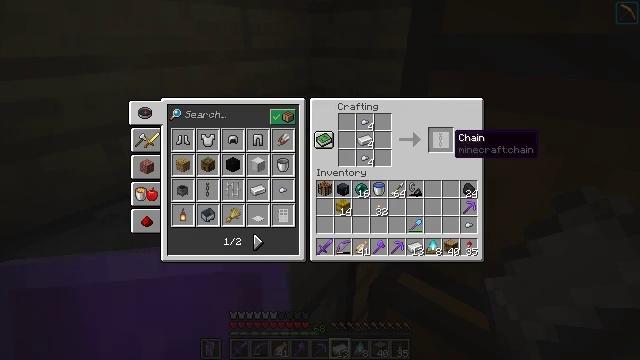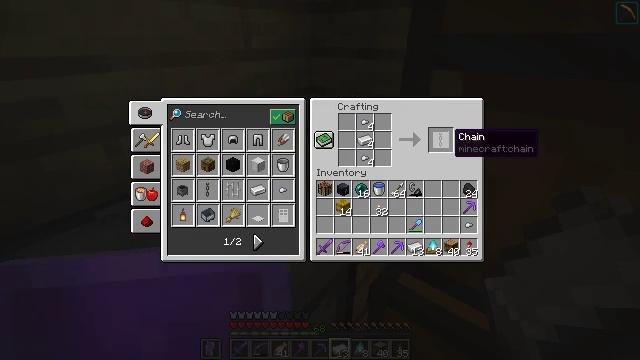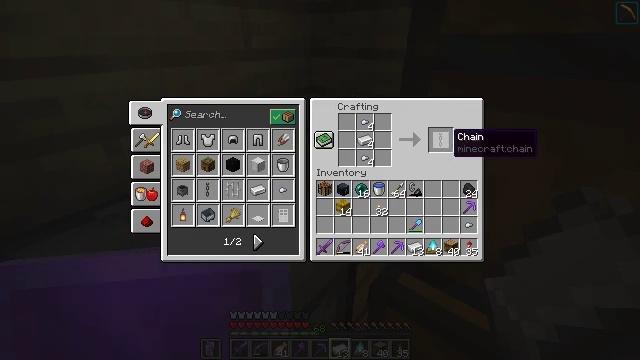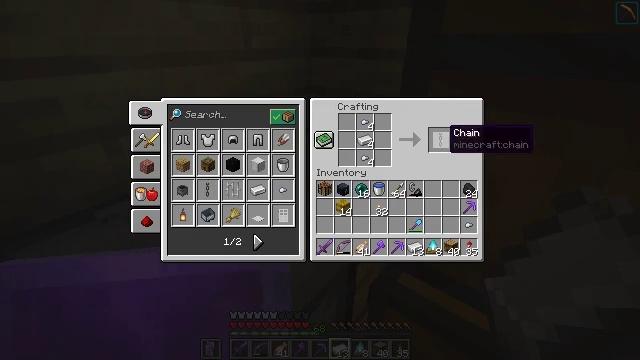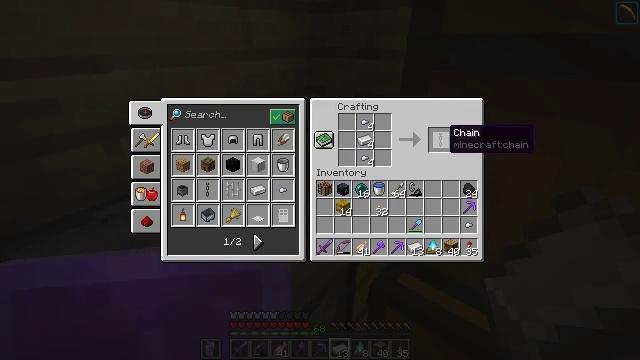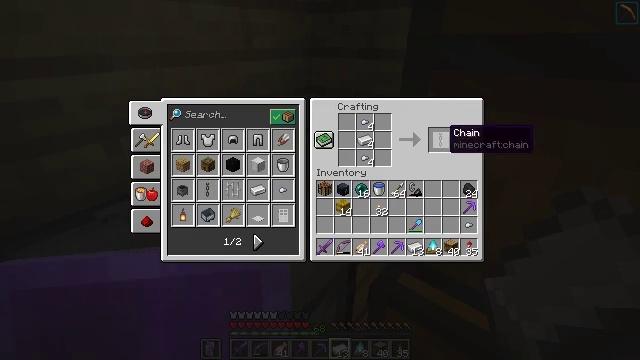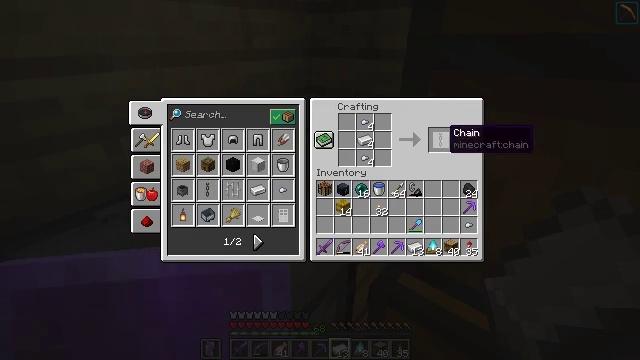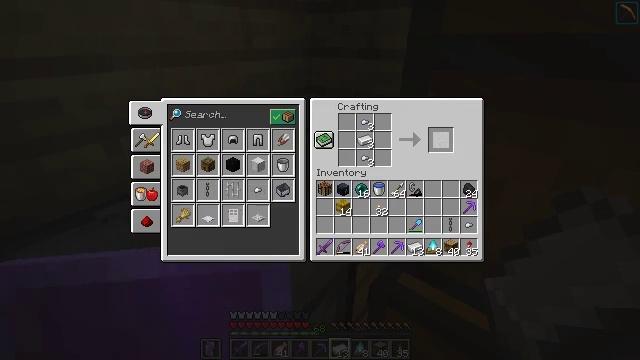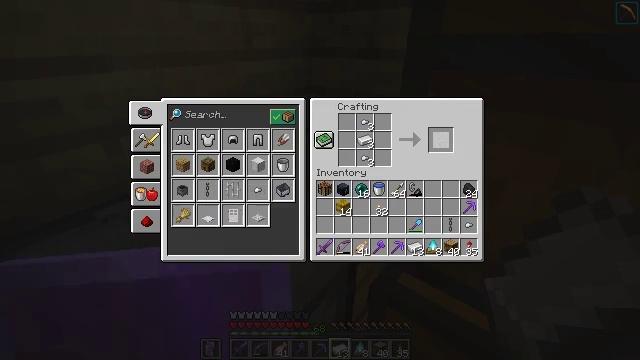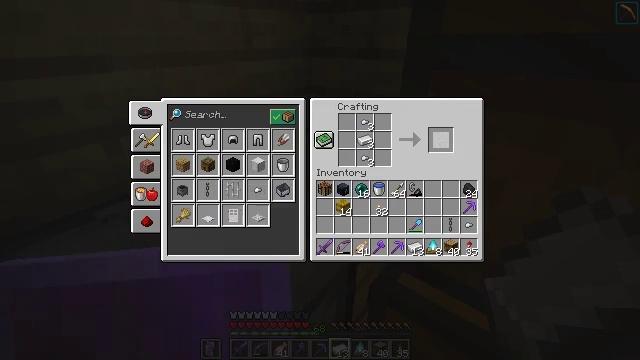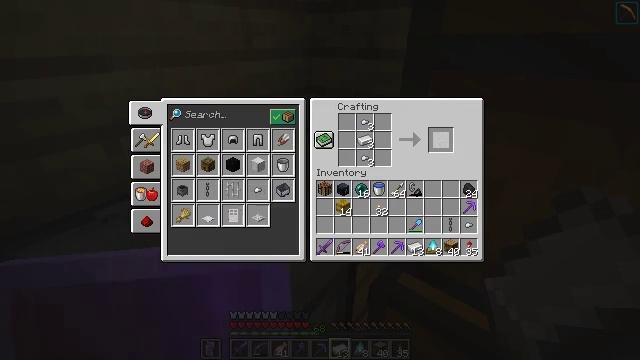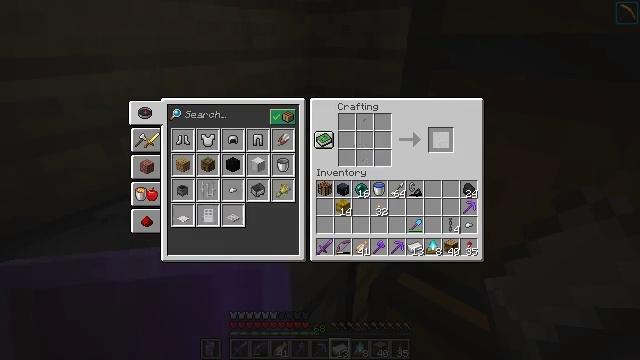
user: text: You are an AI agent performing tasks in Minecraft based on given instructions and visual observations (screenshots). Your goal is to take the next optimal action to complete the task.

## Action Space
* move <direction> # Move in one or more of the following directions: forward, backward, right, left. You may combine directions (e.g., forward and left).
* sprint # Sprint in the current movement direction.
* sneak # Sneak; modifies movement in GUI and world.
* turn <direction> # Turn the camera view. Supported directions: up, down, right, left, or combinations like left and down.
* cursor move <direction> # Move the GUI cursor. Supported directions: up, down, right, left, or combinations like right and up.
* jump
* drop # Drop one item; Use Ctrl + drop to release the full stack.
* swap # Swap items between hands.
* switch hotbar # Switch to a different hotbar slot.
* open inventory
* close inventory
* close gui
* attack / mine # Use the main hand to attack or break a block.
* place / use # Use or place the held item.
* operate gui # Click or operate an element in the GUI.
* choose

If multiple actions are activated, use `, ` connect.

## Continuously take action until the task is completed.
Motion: motion action
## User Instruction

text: Craft a chain.
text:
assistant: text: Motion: sneak
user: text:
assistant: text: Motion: sneak
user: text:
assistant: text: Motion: sneak
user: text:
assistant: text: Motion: sneak
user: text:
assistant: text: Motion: sneak
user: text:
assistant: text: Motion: sneak
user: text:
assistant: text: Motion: sneak, operate gui
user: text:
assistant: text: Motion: sneak, operate gui
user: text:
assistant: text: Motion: sneak, operate gui
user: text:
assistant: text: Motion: sneak, operate gui
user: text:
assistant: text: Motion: sneak, operate gui
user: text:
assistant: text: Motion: sneak, operate gui